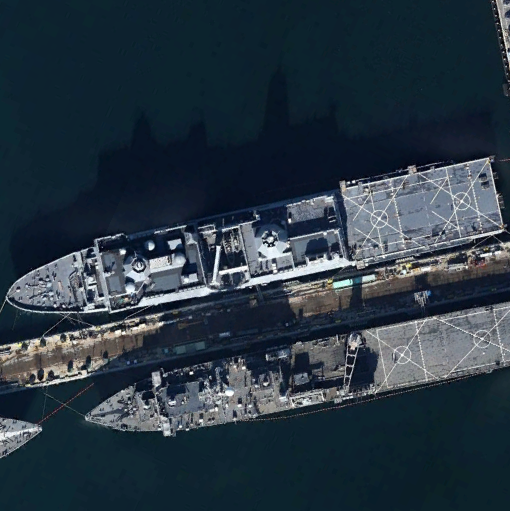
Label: combat